Aerial crown-view tile of a tropical tree (Barro Colorado Island, Panama), acquired 20250616:
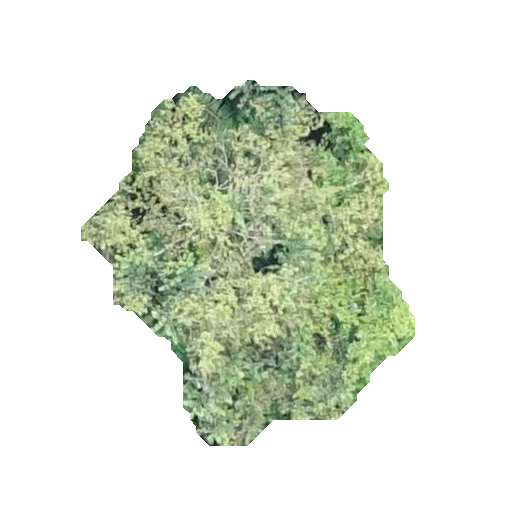
Species: Luehea seemannii
GBIF accepted scientific name: Luehea seemannii
Crown area: 115.776 m²